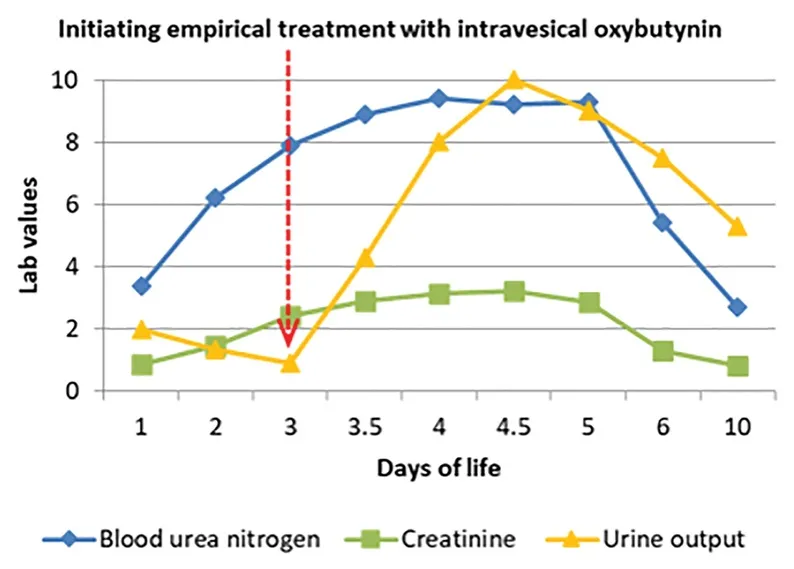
Graph showing increased urine output following the initiation of intravesical treatment with oxybutynin (red arrow), with complete correction of electrolyte disorders following 3 days of therapy.
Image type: chart (chart)